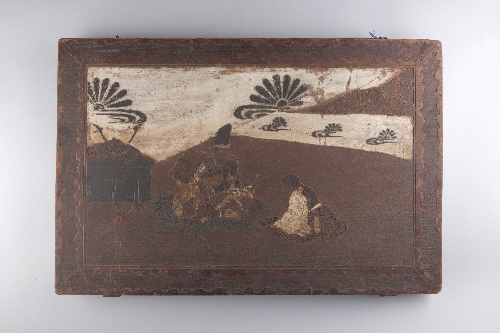
Date: 19th century
Object type: Votive plaque
Classification: Paintings
Medium: Ink and color on cryptomeria (sugi) wood
Culture: Japan
Dimensions: 18 x 26 in. (45.7 x 66 cm)
Department: Asian Art
Credit line: Gift of Stanley J. Love, 1985
Accession year: 1985
Repository: Metropolitan Museum of Art, New York, NY
Tags: Hats|Sadness|Boys|Men|Fathers